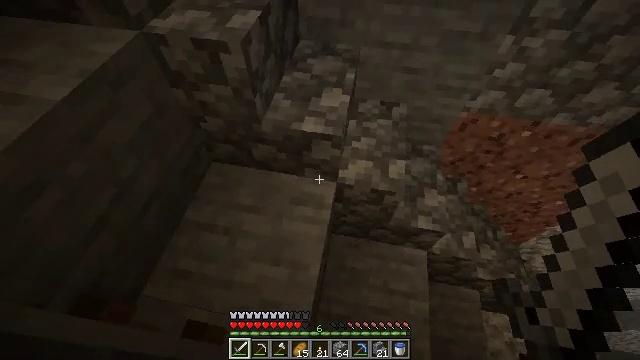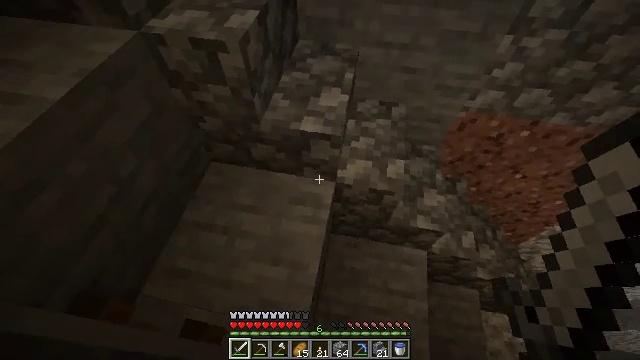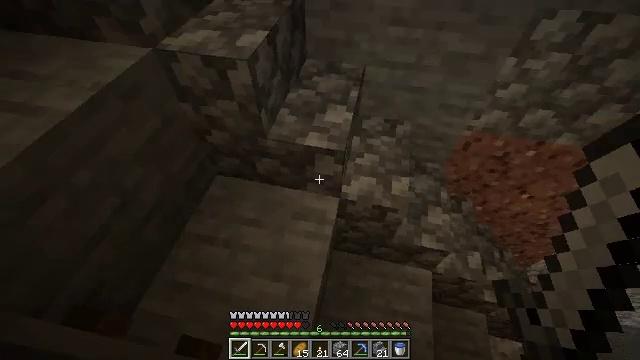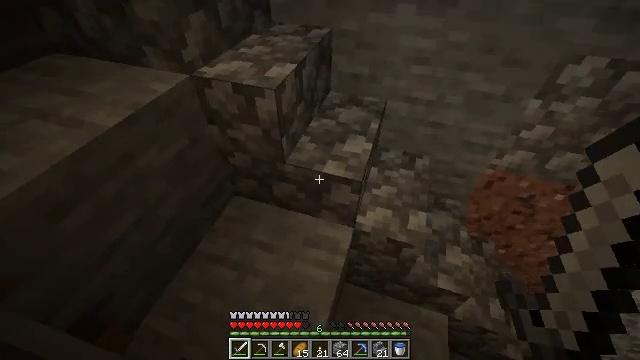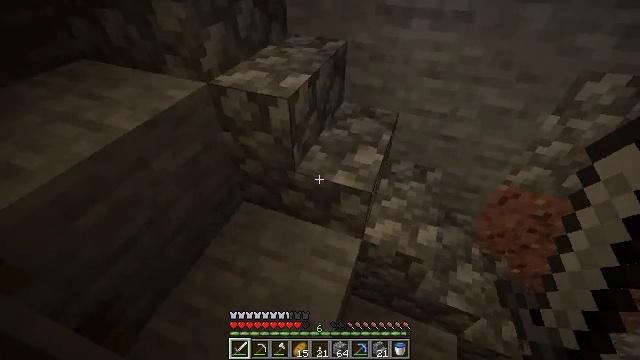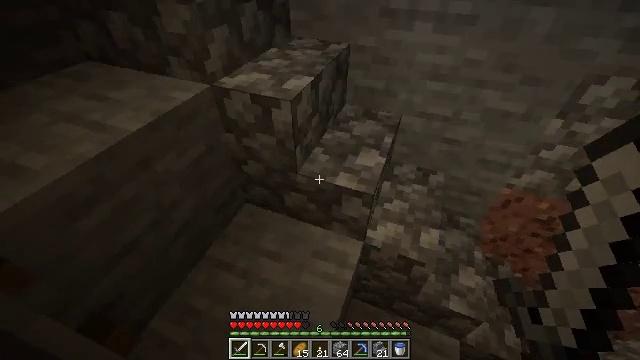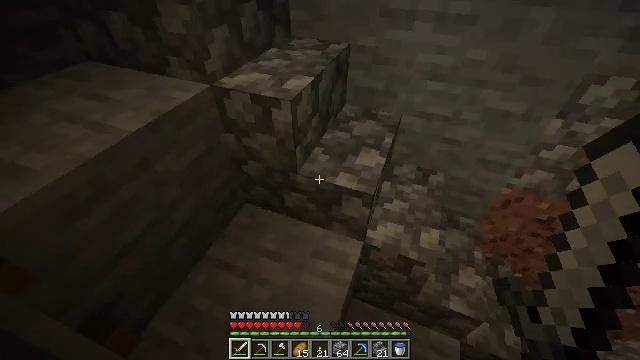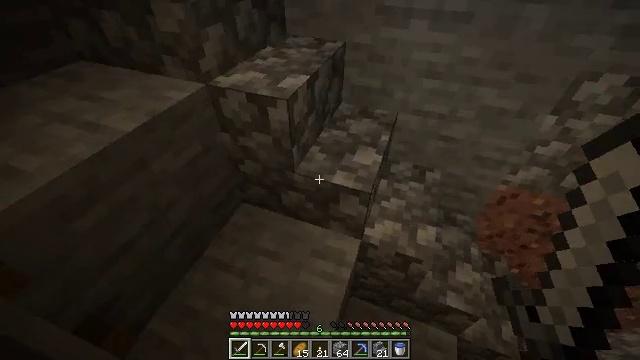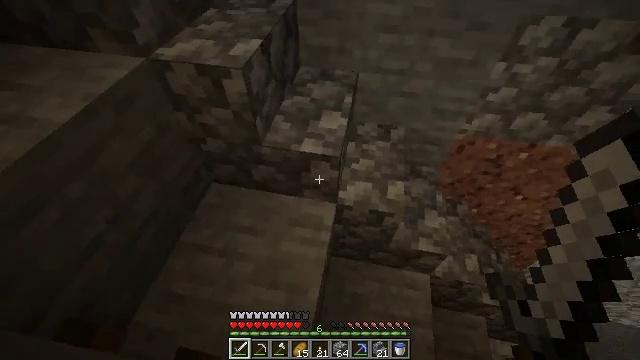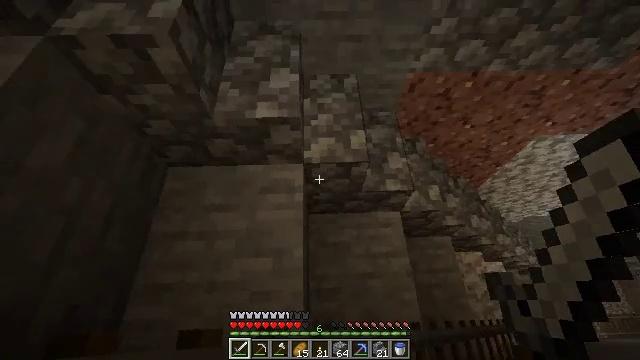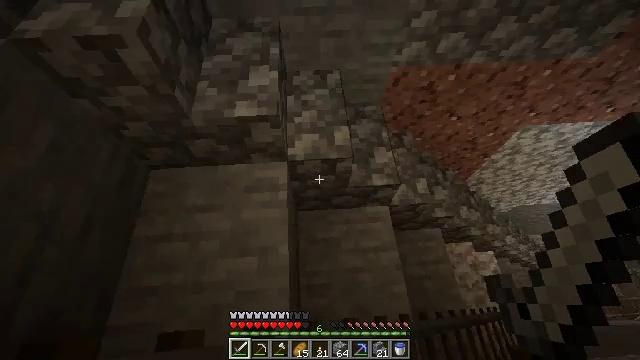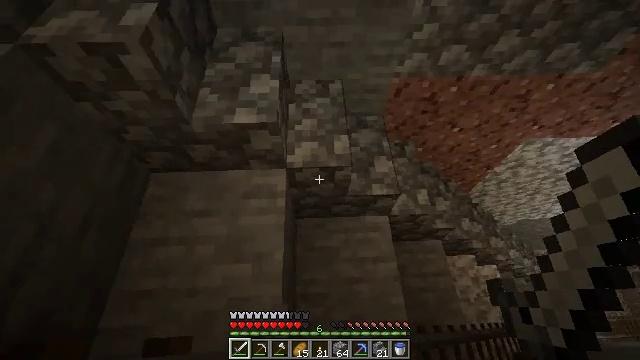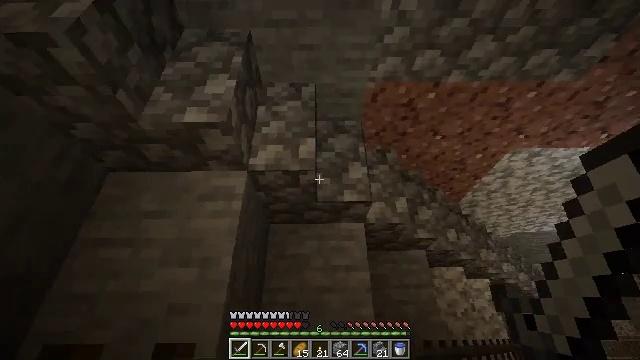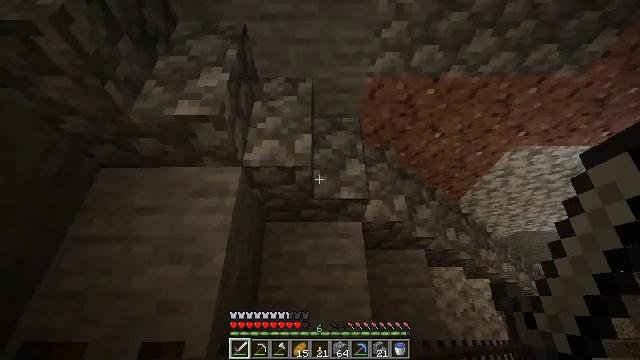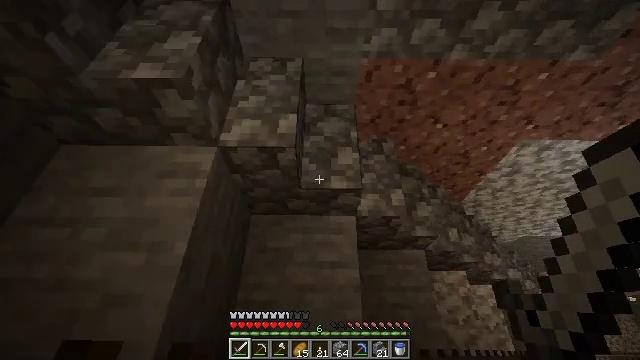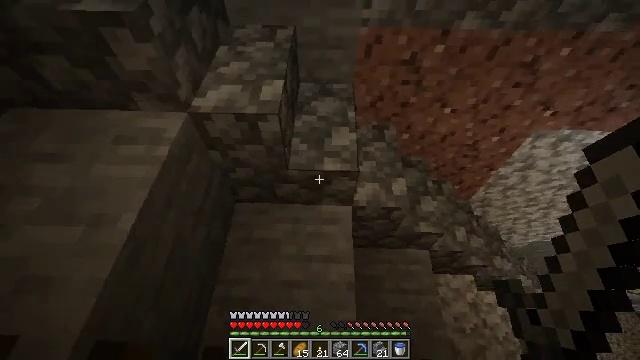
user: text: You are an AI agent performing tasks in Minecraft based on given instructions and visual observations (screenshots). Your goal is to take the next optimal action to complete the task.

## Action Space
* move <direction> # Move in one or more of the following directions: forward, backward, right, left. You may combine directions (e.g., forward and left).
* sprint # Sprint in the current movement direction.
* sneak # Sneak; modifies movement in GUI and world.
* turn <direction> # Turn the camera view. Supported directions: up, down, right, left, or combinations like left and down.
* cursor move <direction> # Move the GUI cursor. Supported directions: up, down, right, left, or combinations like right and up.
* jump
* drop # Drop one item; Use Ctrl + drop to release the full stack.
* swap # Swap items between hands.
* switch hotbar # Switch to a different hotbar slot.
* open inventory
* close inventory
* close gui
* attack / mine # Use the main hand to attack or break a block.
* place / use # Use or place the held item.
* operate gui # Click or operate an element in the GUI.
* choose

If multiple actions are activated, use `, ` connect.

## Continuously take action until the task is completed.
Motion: motion action
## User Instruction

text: Harvest stone in the caves.
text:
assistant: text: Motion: no_op
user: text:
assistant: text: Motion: turn left and up
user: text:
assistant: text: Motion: turn left and up
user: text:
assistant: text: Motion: turn left and up
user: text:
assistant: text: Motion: no_op
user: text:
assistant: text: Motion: no_op
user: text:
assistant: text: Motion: no_op
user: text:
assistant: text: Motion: turn right and down
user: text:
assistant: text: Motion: turn right and down
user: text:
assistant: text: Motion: move right, turn right
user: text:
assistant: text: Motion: move right, turn left and up
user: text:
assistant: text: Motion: move right, turn left and up
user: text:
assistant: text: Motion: no_op
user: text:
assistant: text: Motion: turn left and up
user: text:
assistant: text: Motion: turn left and up
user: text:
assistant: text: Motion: turn left and up
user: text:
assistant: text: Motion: turn left and up
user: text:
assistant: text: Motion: turn left and up
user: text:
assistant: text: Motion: turn left and up
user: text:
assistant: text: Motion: turn left and up
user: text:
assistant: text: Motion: turn left and up
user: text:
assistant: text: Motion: turn left and up
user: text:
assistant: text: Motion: no_op
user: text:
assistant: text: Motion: turn right
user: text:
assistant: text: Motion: move right, turn right and down
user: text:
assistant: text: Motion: move right, turn right and down
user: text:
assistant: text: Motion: move right, turn right and down
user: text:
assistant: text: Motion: move right
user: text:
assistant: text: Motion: no_op
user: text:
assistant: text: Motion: no_op